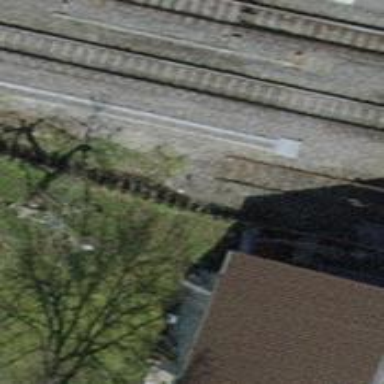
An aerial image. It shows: Railway buffer stop.